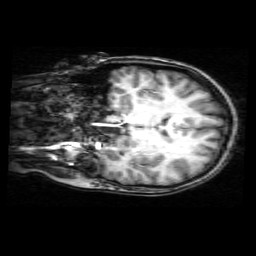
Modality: T1w
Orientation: coronal
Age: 24
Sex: female
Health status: healthy
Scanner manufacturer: philips
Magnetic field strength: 3 T
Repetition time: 0.008 s
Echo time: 0.0037 s